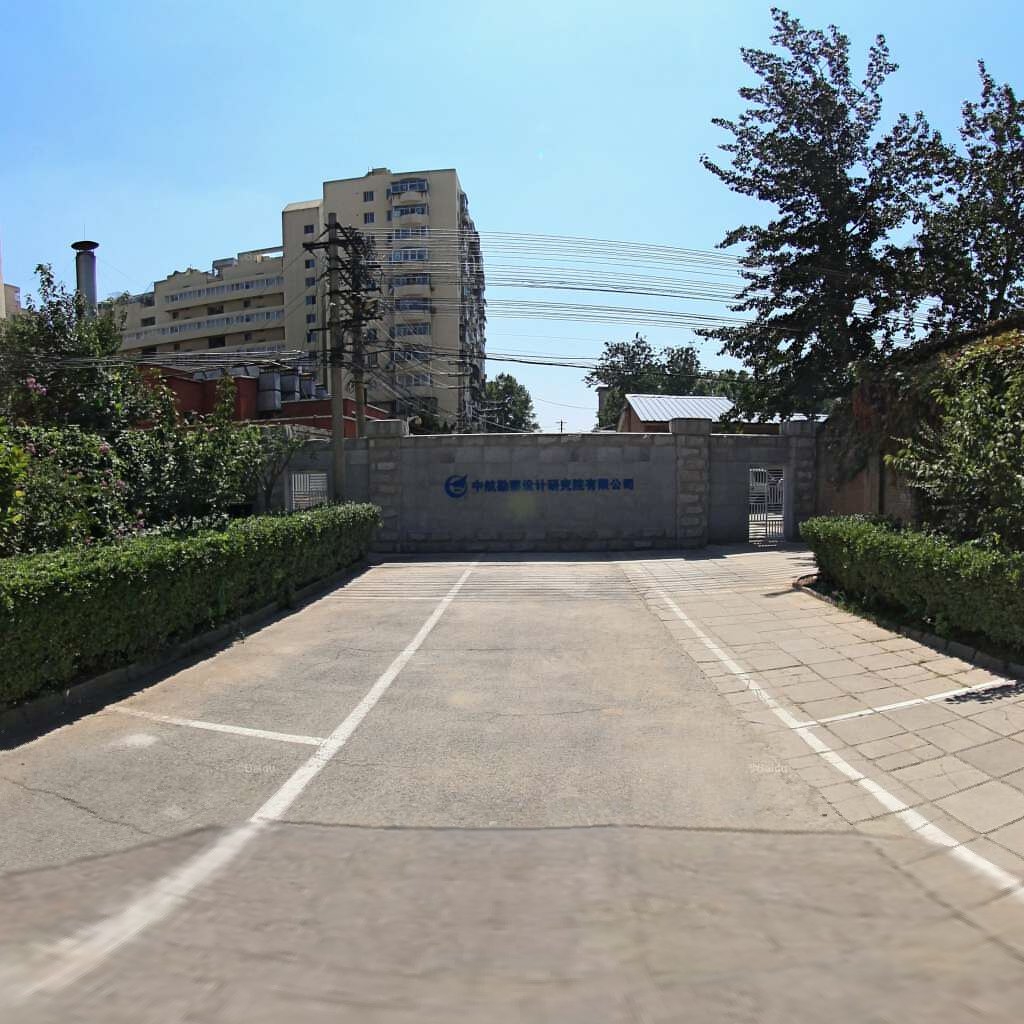
Region: Haidian
Road damage annotations: transverse crack, transverse crack, transverse crack, transverse crack, longitudinal crack, longitudinal crack